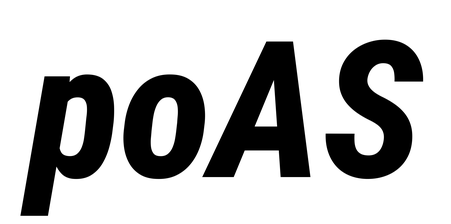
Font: Roboto-Italic_Condensed_ExtraBold_Italic